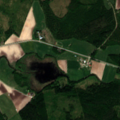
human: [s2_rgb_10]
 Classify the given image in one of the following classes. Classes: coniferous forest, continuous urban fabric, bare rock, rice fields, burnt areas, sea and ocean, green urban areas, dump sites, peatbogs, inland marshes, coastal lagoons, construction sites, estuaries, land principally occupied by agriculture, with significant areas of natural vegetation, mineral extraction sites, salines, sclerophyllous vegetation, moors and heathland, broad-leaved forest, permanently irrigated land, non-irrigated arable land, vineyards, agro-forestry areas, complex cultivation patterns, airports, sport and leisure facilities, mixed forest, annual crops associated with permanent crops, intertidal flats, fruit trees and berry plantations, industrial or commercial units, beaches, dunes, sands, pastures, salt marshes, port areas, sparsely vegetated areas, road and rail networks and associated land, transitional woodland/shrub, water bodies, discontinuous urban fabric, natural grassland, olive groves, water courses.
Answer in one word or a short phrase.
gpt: non-irrigated arable land, mixed forest, transitional woodland/shrub